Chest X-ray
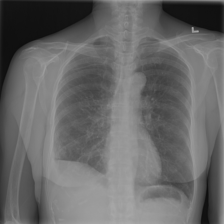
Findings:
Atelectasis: negative
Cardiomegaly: negative
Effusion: negative
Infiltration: negative
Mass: negative
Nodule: negative
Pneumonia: negative
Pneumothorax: negative
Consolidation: negative
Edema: negative
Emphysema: negative
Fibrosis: negative
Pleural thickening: negative
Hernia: negative